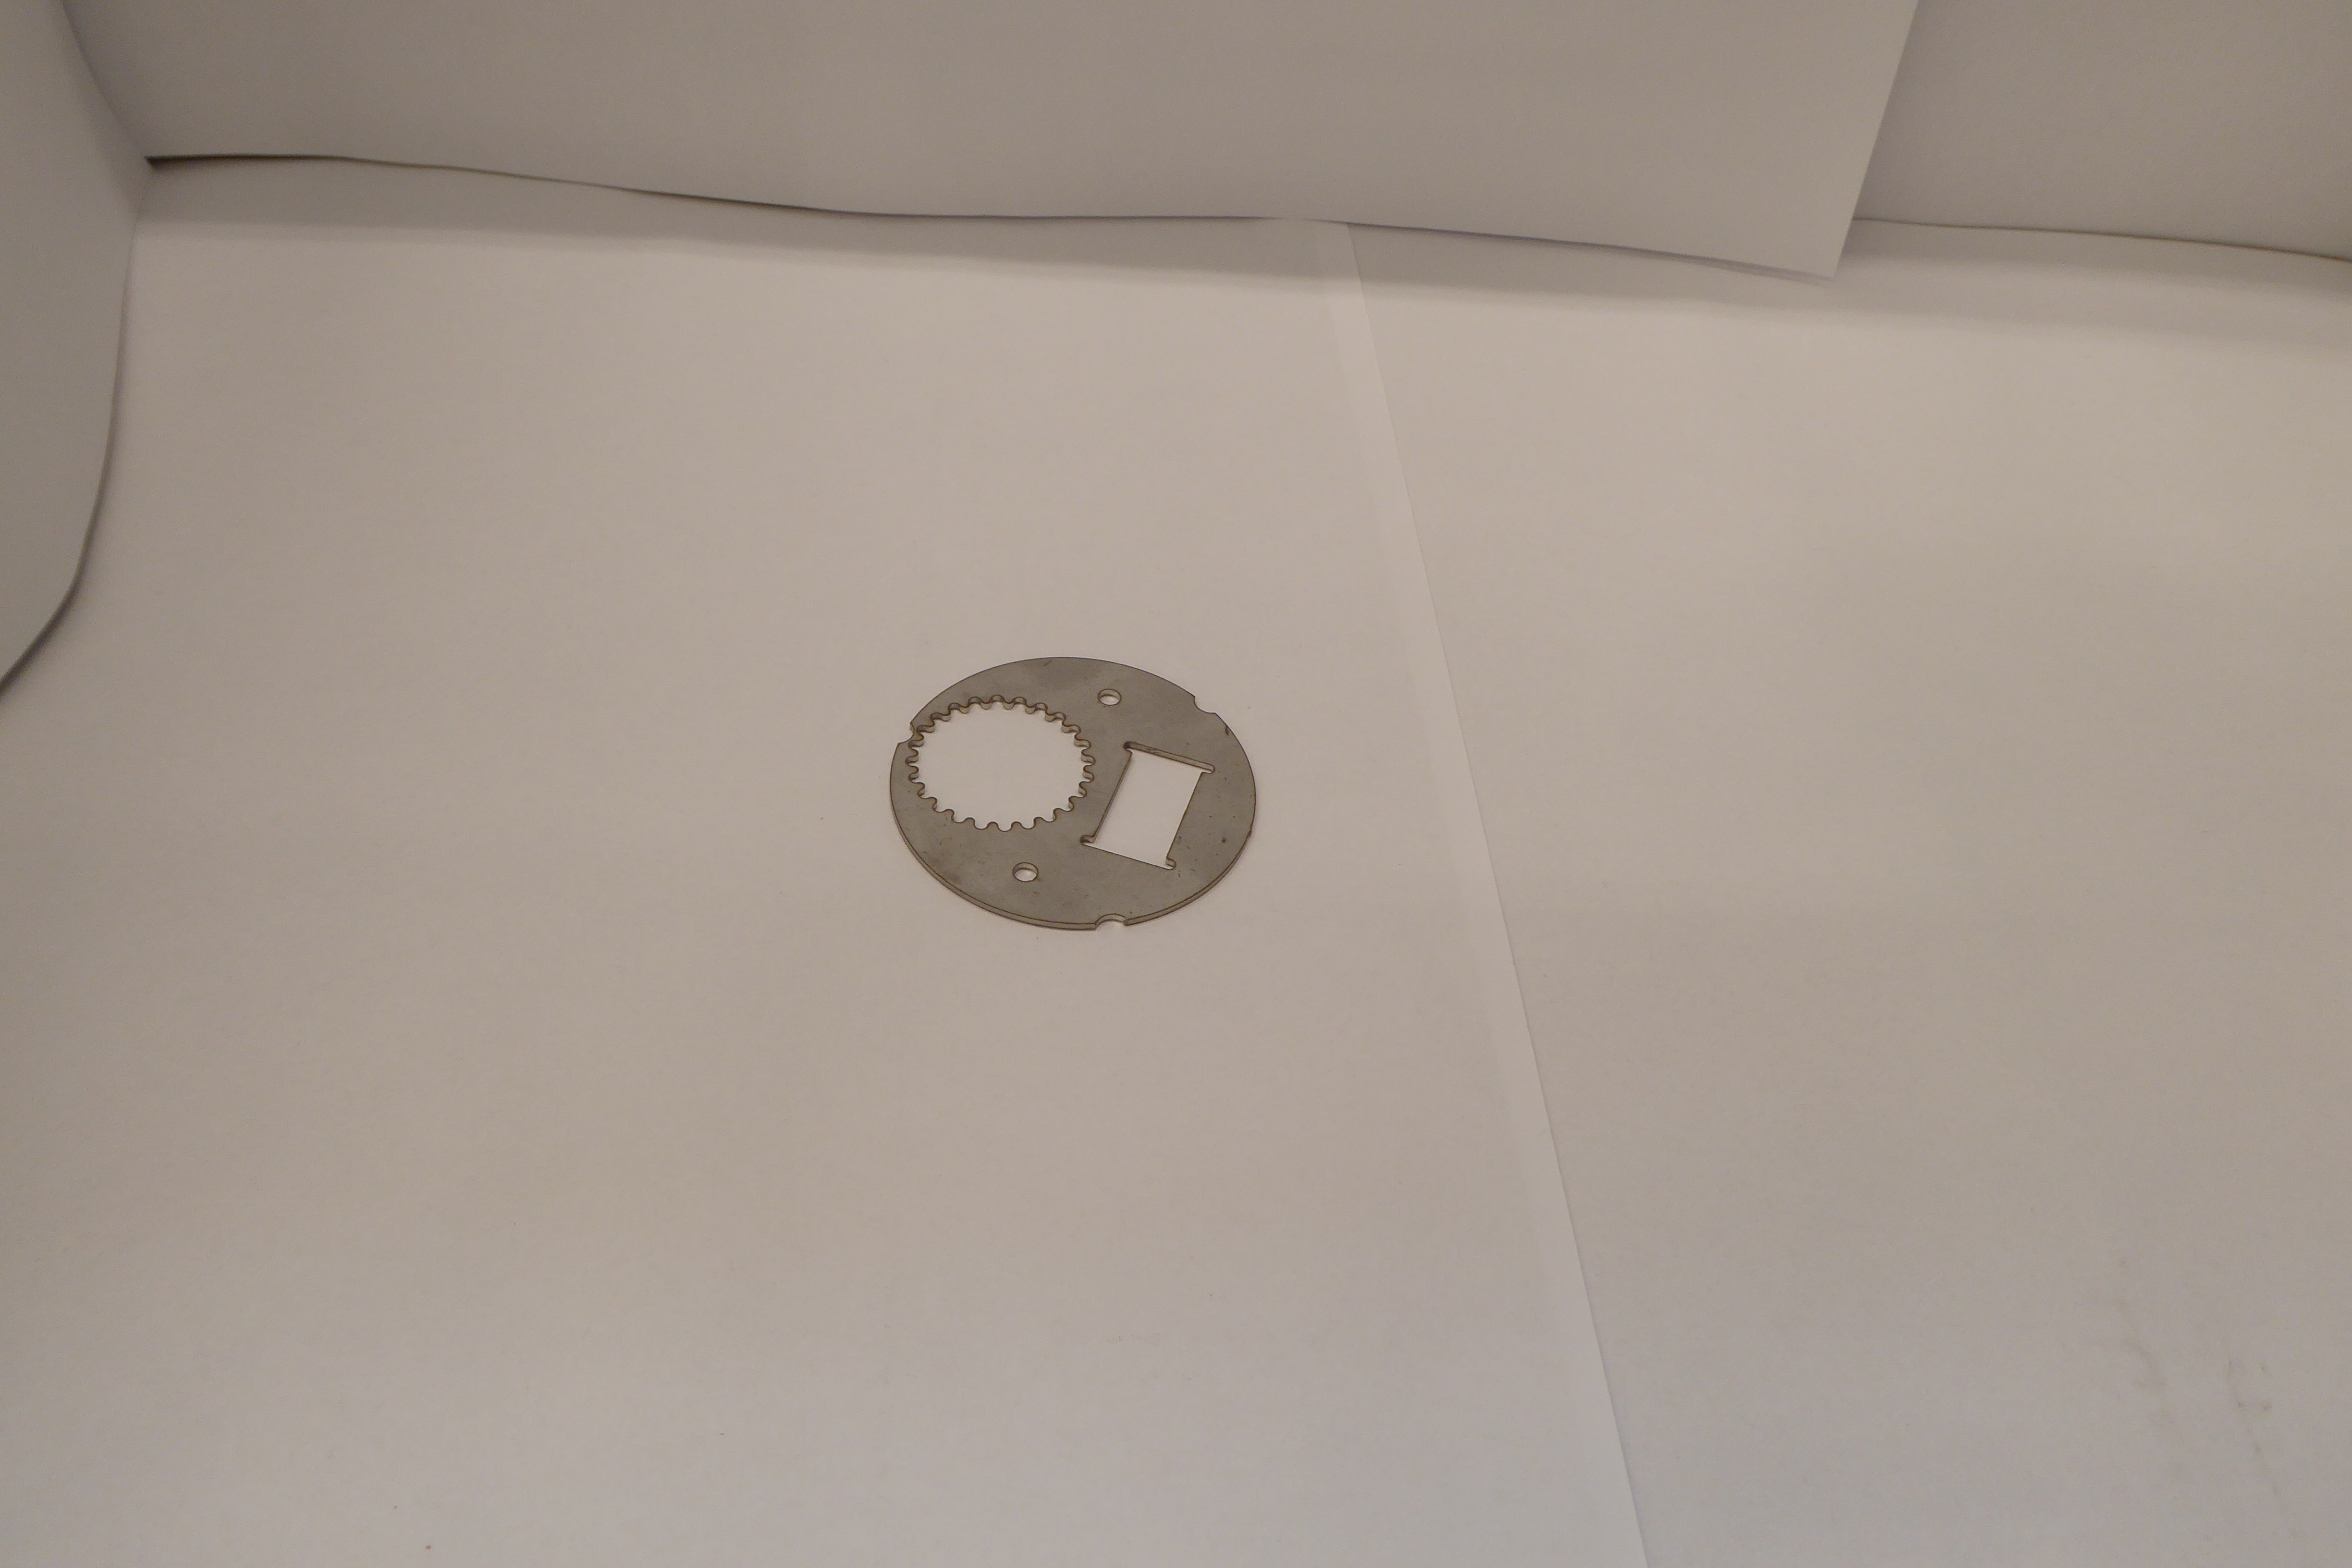
Label: Bottle Opener - Inlay